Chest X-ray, AP view. Patient: 44 years old, sex M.
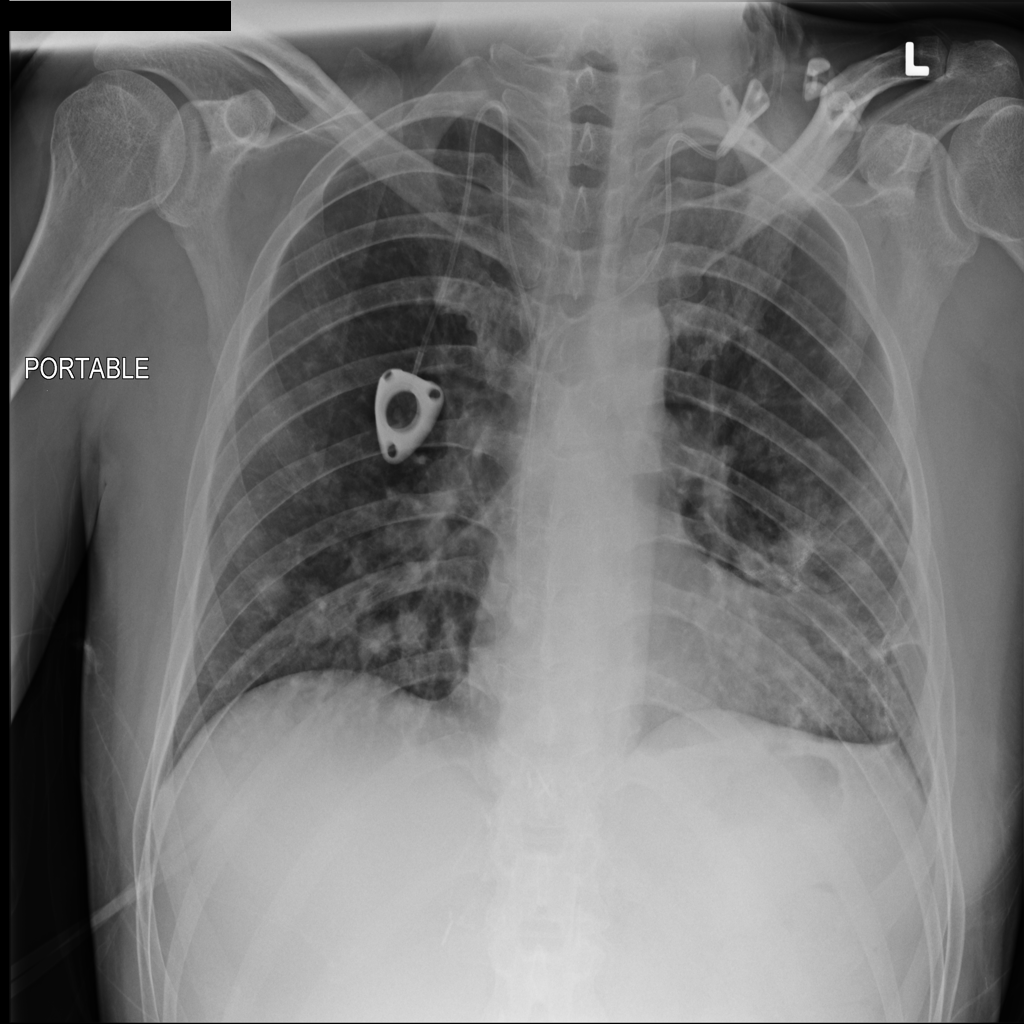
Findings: Infiltration, Nodule